Question: we've an eclipse RCP application with a target platform where the entire target platform is based on p2 update sites ... The problem is now that we want to use our application in the application domaine for testing purposes (running it in the eclipse environment for debugging), but the problem is that there is no internet connection allowed in this area so we need to download our entire target platform.
Is there a way we can exactly download all plug-ins as defined in the target definition of eclipse?
I know that there is a way of downloading the entire p2 update site, but the problem is that some of this site contains duplicated plug-ins with different versions and because eclipse always uses the latest version we get a lot of conflicts.
That's why we excluded the duplicated plug-ins from our target definition like this:

Thanks in advance for your help!
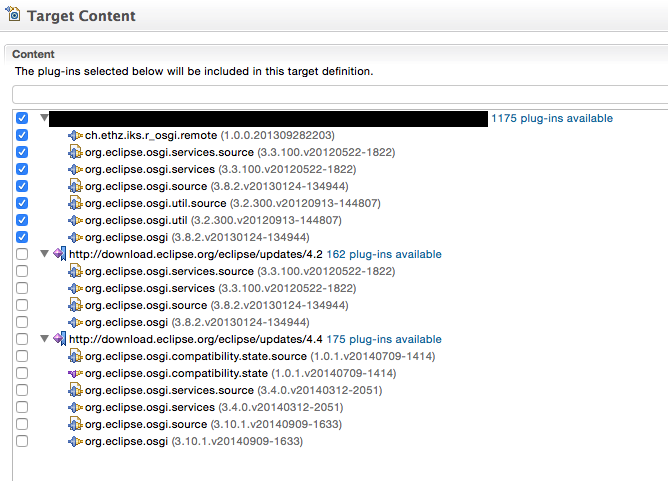
Answer: To use a Target definition in Eclipse on a workstation with no or limited Internet access, there are (at least) a couple of options:
1. Set up local mirrors of each p2 repository used in your Target. Eclipse p2 has command-line tools to do this. Once you have local mirrors you can create an alternate Target definition that replaces the source repository URLs with the local mirror URLs. The process is described in more detail here.
2. Create an Update Site project that includes all the bundles used in your Target definition. You first create a Feature project that includes everything used in your Target, as well as your workspace projects that make up your plugin(s) or application. You then create an Update Site project that publishes that Feature, and export that Update Site. Exporting will produce a local update site that you can then use in a modified version of your Target definition. Detailed documentation is here.